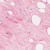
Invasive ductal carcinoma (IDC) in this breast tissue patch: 0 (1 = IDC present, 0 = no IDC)